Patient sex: F
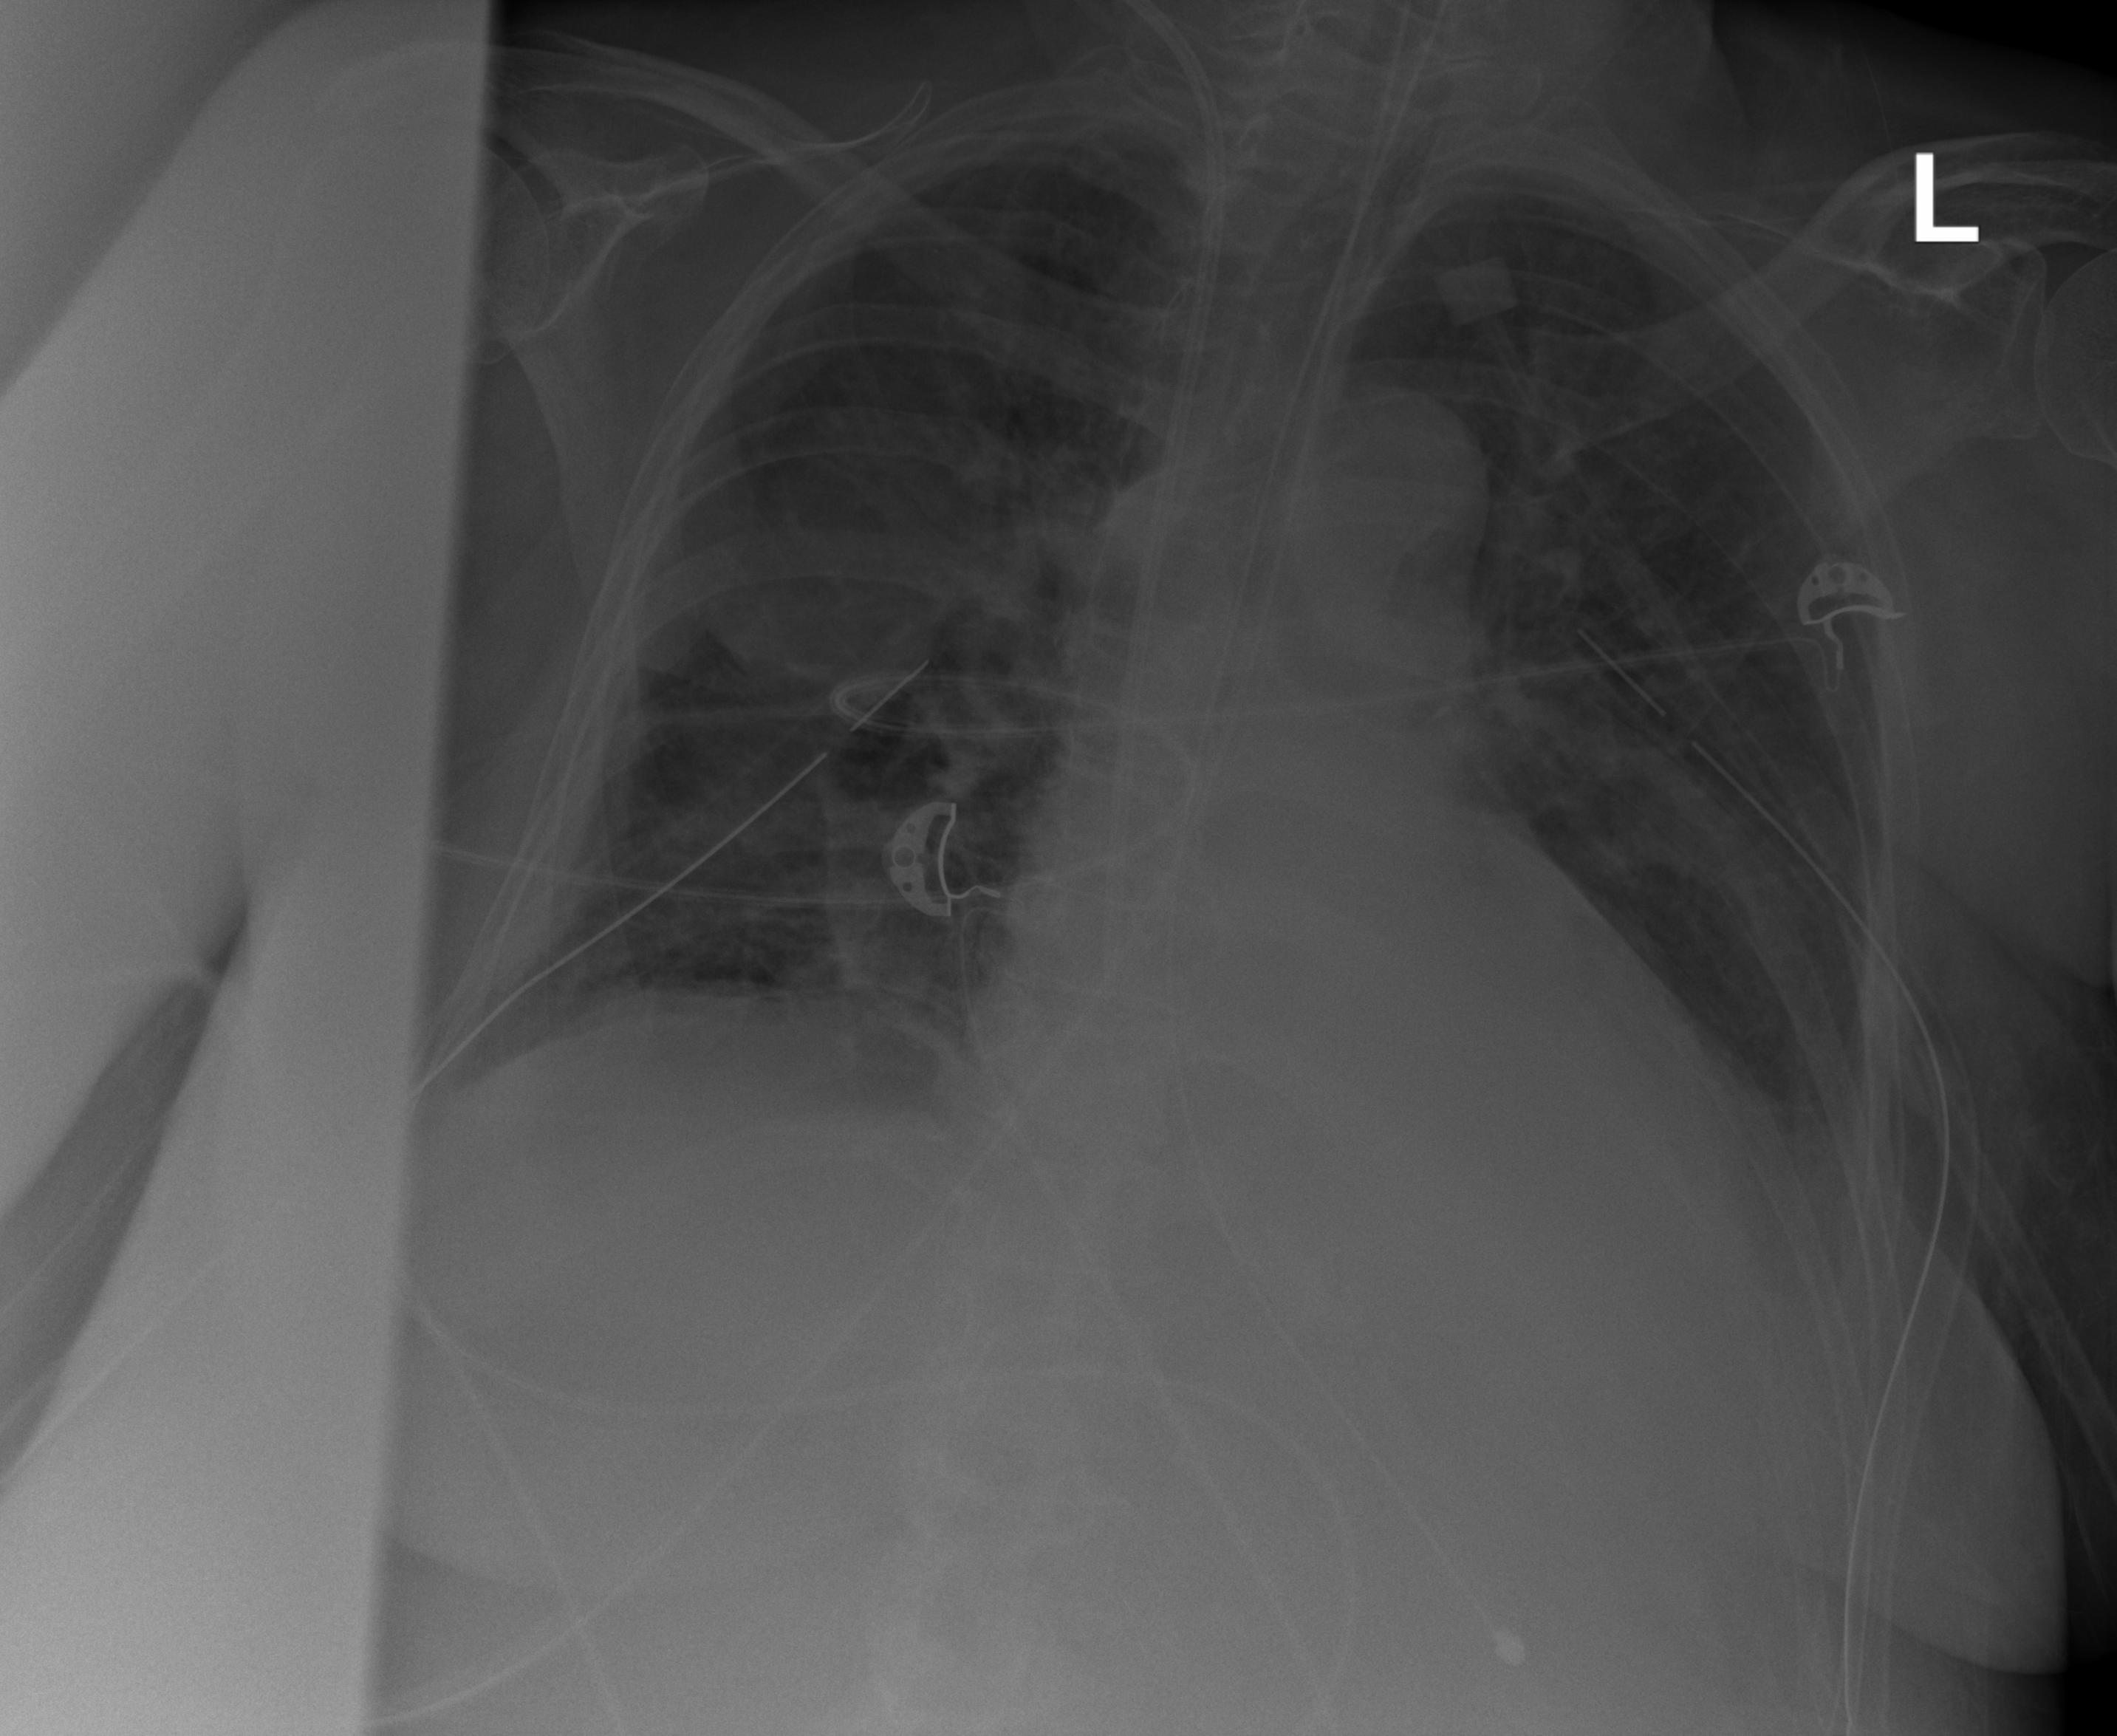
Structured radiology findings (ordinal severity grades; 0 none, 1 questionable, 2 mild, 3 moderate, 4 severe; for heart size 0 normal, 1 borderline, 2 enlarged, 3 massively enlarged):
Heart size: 2
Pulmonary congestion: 2
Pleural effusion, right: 2
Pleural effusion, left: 2
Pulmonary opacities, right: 1
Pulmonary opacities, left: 1
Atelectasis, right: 2
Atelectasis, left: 2